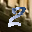
Label: 2